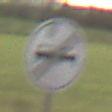
Verkehrszeichen: EndeUeberholverbot
Umgebung: Outdoor, Nature
Tageszeit: SunriseSunset
Wetter: Clear
Licht: Natural
Jahreszeit: NotSpecified
Kontrast: LowContrast